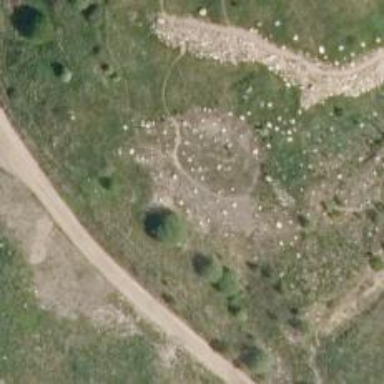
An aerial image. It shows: Path.